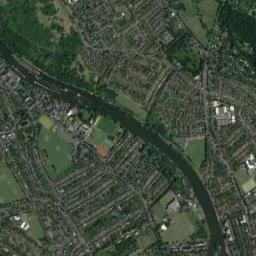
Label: river